Question: Thias is a screenshot of the right hand side of the application in the emulator, these also appear when I deploy to the phone device. what are they, are they supposed to be there?

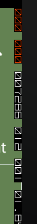
Answer: The values are stats like frame rate count, and info about cpu and memory usage.
You often keep them on during debugging but turn them off for release.
This is best done in the constructor of the App clas e.g.
'''
/// <summary>
/// Constructor for the Application object.
/// </summary>
public App()
{
// Global handler for uncaught exceptions.
UnhandledException += Application_UnhandledException;
// Phone-specific initialization
InitializePhoneApplication();
// Standard Silverlight initialization
InitializeComponent();
// XNA initialization
InitializeXnaApplication();
DispatcherHelper.Initialize();
// Show graphics profiling information while debugging.
if (System.Diagnostics.Debugger.IsAttached)
{
// Display the current frame rate counters.
Application.Current.Host.Settings.EnableFrameRateCounter = true;
// Show the areas of the app that are being redrawn in each frame.
//Application.Current.Host.Settings.EnableRedrawRegions = true;
// Enable non-production analysis visualization mode,
// which shows areas of a page that are handed off to GPU with a colored overlay.
//Application.Current.Host.Settings.EnableCacheVisualization = true;
// Disable the application idle detection by setting the UserIdleDetectionMode property of the
// application's PhoneApplicationService object to Disabled.
// Caution:- Use this under debug mode only. Applications that disable user idle detection will continue to run
// and consume battery power when the user is not using the phone.
PhoneApplicationService.Current.UserIdleDetectionMode = IdleDetectionMode.Disabled;
}
//set up the tile
//StartSearchAgent();
//ScheduledActionService.LaunchForTest("shottracker", TimeSpan.FromSeconds(1));
}
'''
So you set the EnableFrameRateCounter to false etc.
Detailed info about the values can be found here
<URL>